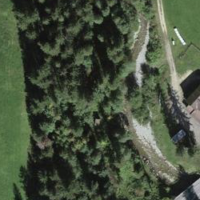
EUNIS habitat code: 26
Species observed at this site:
Aegopodium podagraria